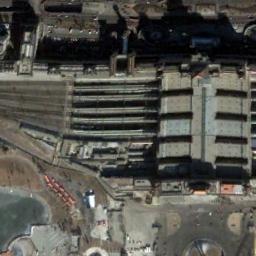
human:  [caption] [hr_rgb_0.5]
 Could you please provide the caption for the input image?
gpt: There is a fully equipped railway station in the city .

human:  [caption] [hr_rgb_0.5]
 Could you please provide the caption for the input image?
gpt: The railway station is next to some buildings .

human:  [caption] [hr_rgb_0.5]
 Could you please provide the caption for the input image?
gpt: Many buildings of different shapes and sizes are beside the railway station .

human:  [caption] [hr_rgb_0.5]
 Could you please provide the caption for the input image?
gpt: The railway station has some railways and a big building .

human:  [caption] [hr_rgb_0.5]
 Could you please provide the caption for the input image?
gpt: There are some buildings beside the railway station .